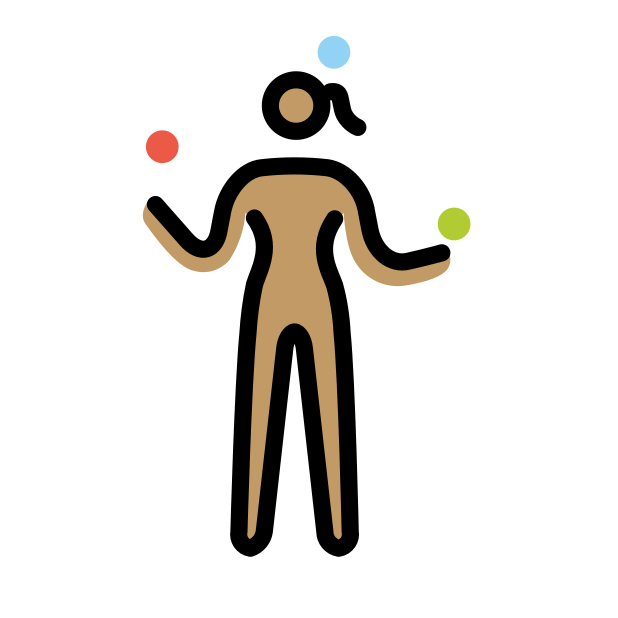
woman juggling: medium skin tone